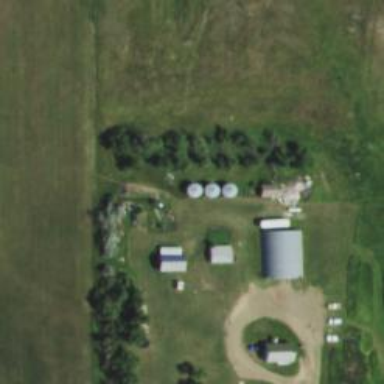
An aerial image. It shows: Silo.